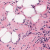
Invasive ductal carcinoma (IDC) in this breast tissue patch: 0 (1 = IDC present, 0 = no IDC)